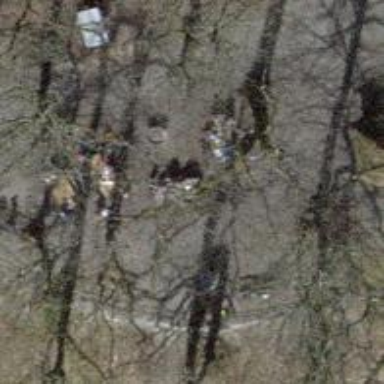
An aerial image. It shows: Picnic site with barbecue amenities available.